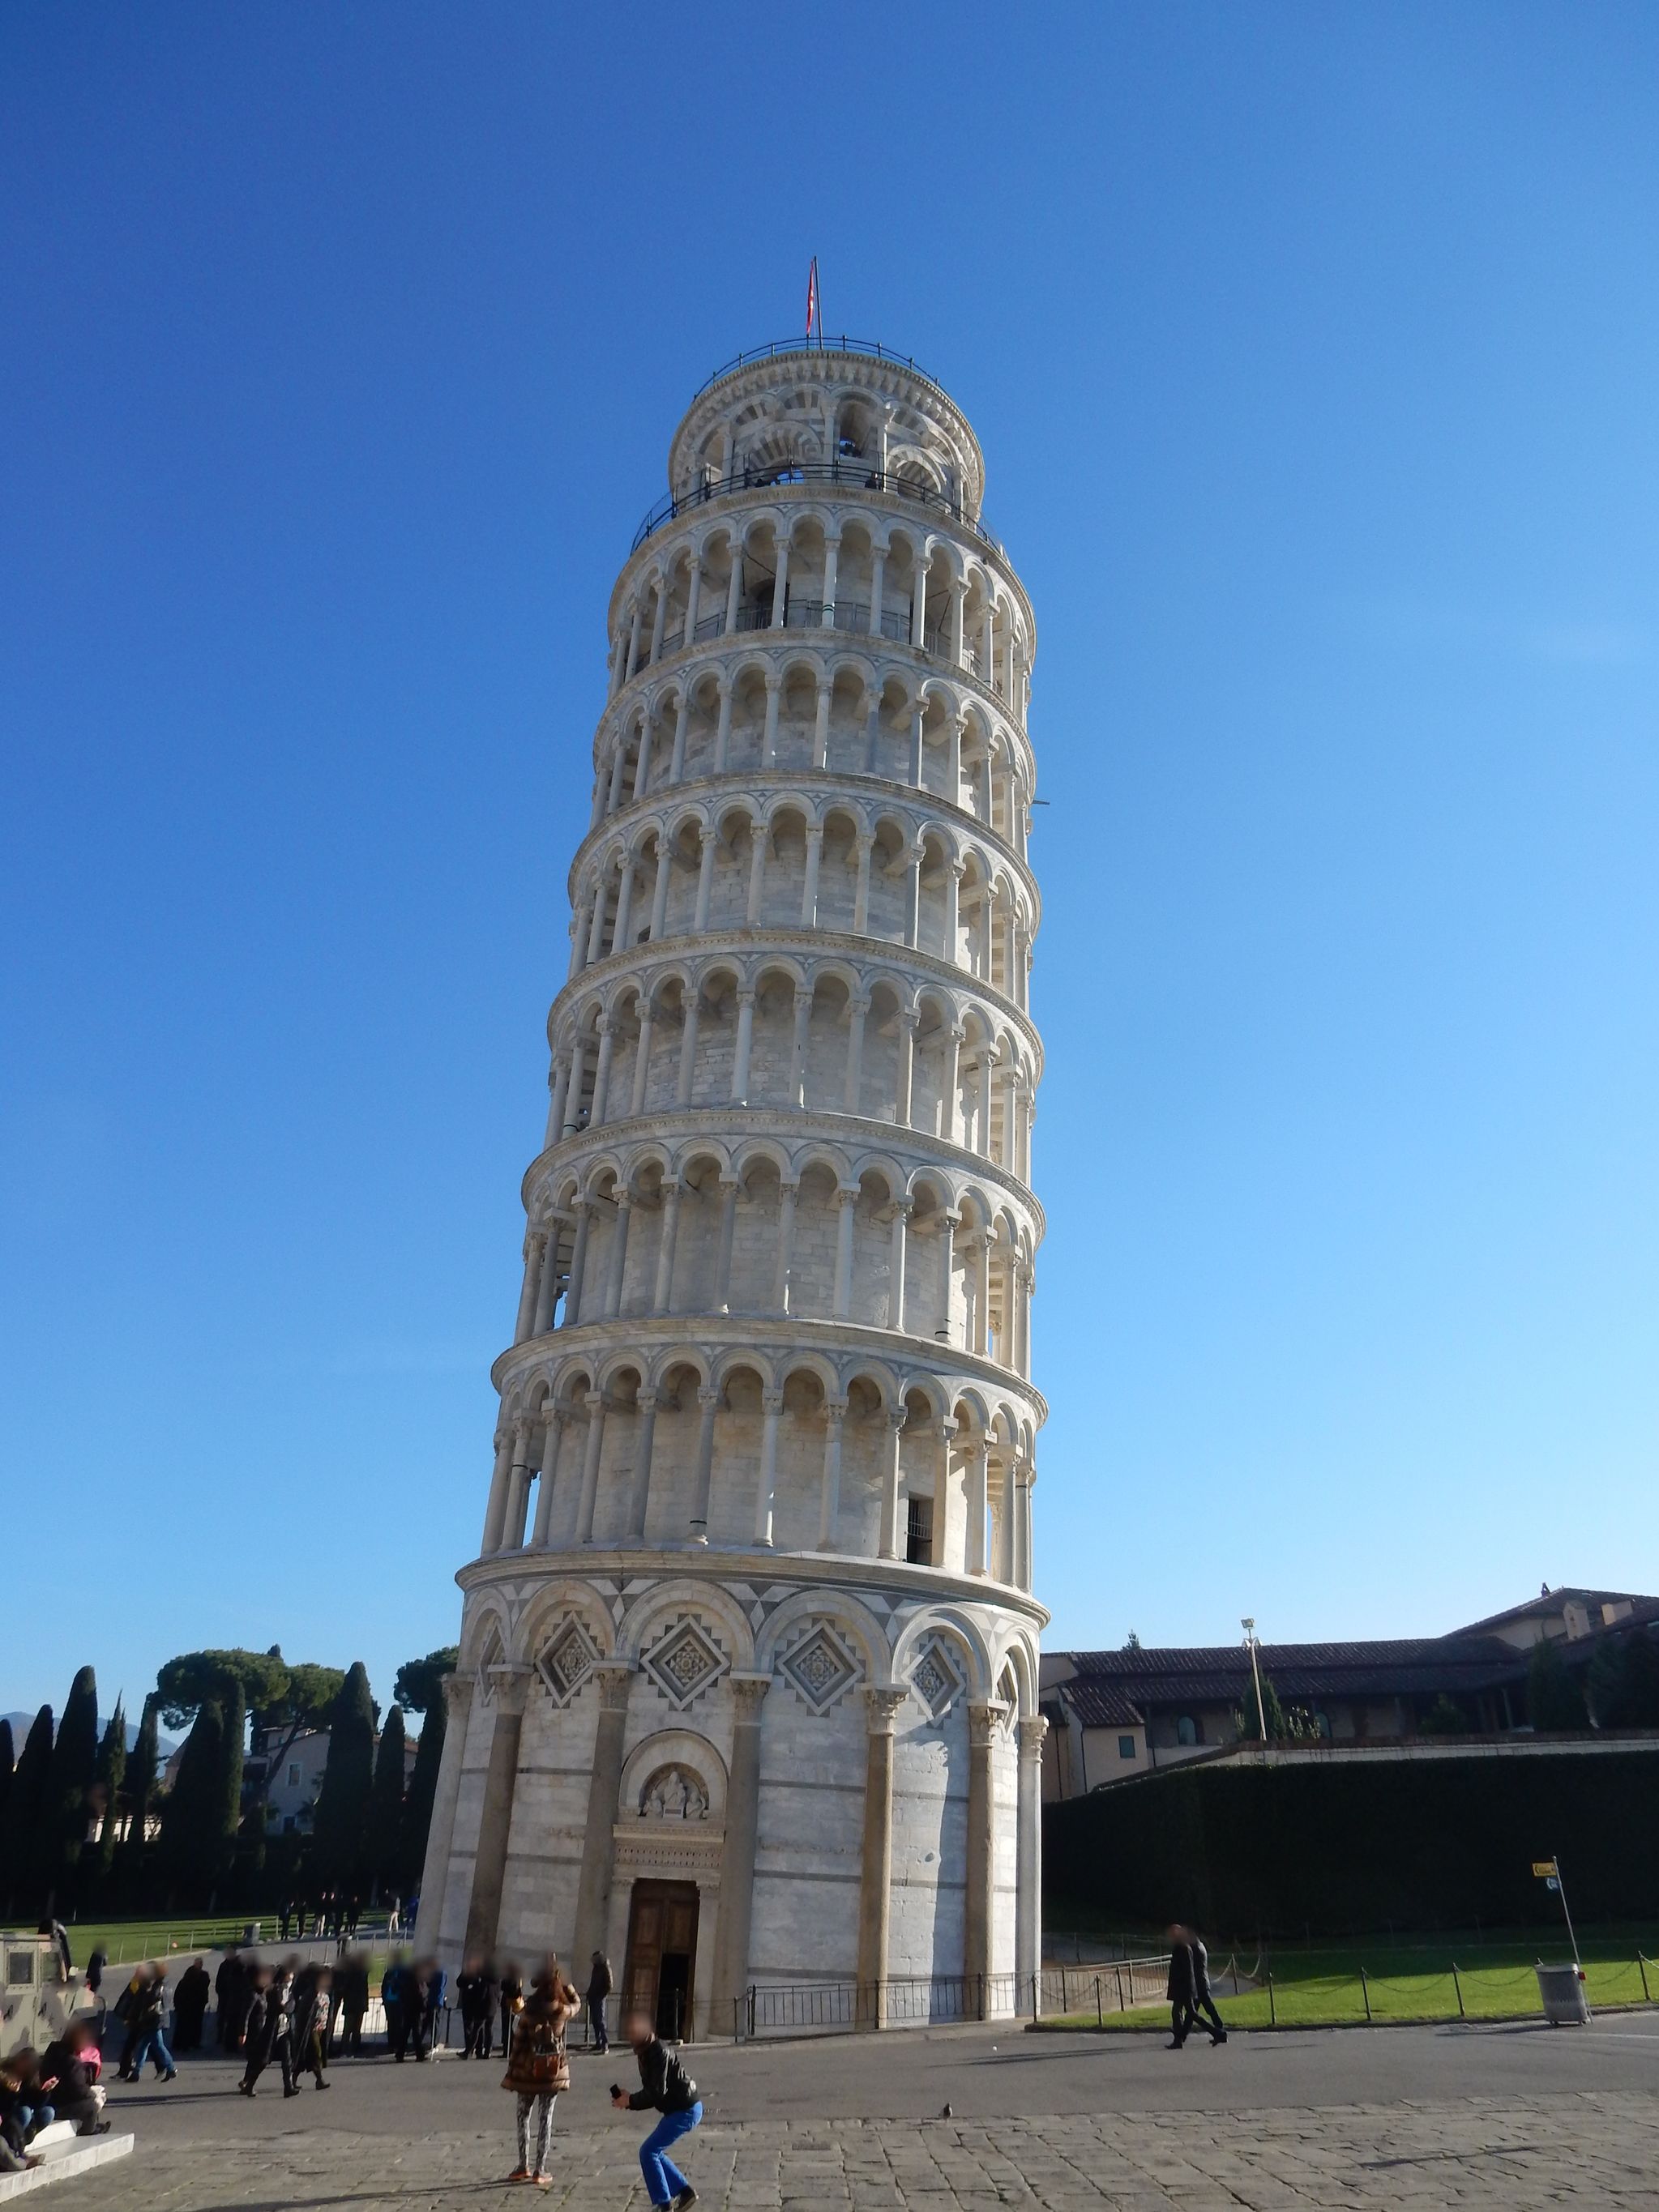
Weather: clear
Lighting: day
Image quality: good
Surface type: walking surface
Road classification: footway
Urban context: dense urban cluster
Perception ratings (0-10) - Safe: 4.08, Lively: 4.87, Beautiful: 1.54, Boring: 5.9, Depressing: 4.97, Wealthy: 1.83